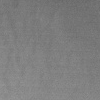
Atmospheric dust classification: dusty